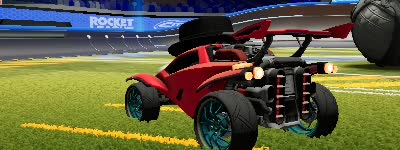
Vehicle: octane